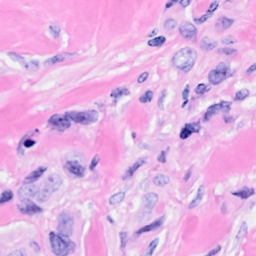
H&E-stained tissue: Breast